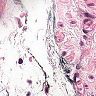
Metastatic tissue present: no